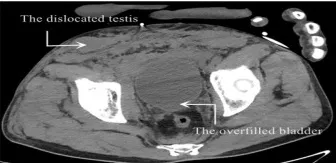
(A) The right testis was located in the subcutaneous fat layer and the bladder was overfilled.
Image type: radiology (ct)